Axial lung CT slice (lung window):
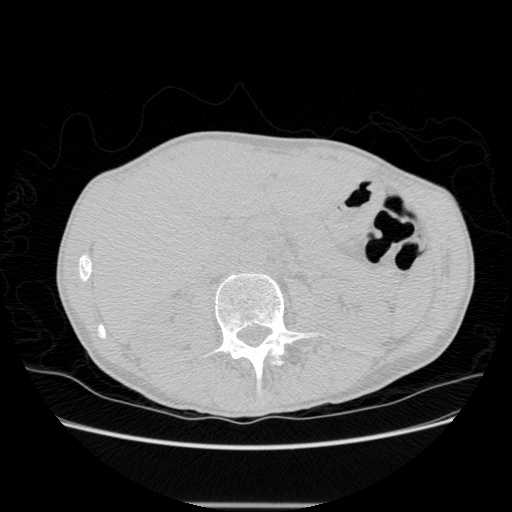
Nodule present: no